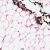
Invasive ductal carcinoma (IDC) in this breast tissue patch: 0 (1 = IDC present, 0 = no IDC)